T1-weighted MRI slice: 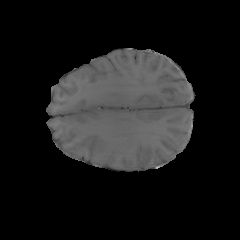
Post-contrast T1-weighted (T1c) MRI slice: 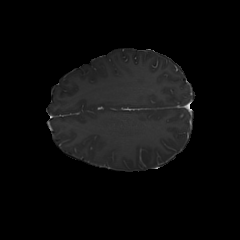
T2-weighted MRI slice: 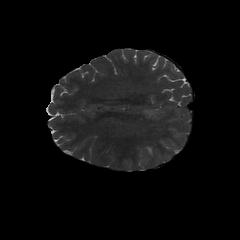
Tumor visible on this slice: yes